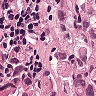
Metastatic tissue present: yes